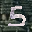
Label: 5